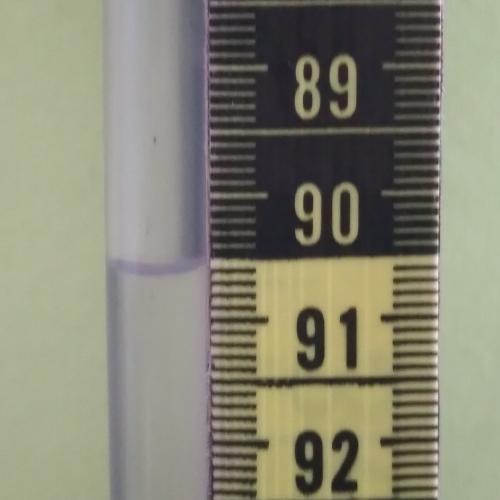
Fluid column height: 90.6 cm